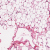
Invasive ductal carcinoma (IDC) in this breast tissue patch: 0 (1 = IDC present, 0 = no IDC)